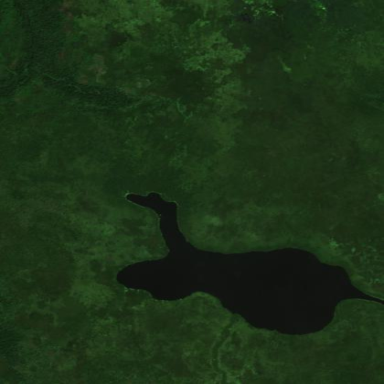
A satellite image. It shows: Serene lake.